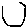
Label: hexagon